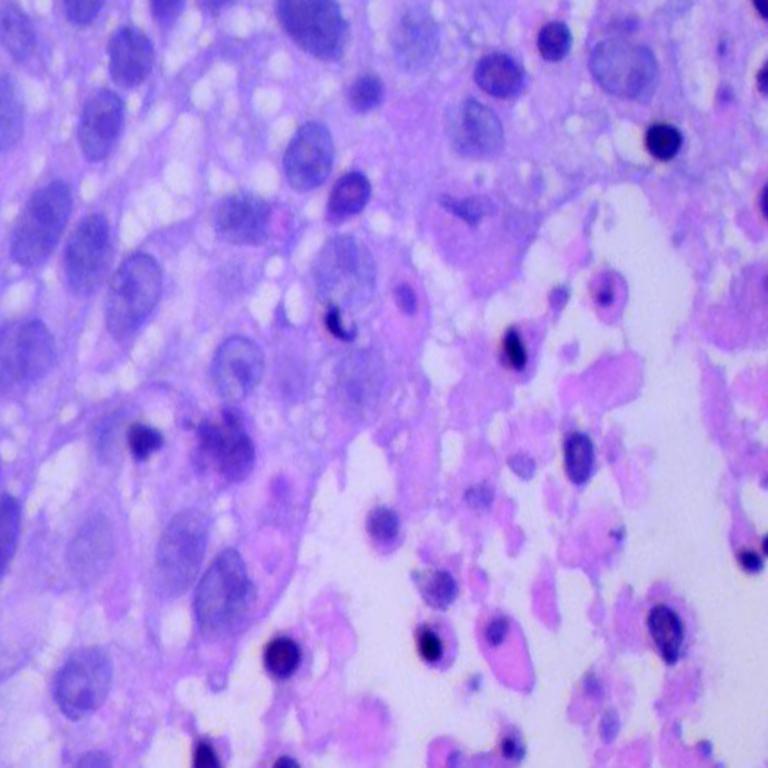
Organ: lung
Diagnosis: squamous carcinomas